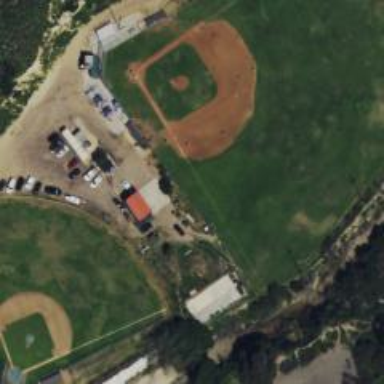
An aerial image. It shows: Baseball pitch for leisure land.